Question: I have following CoreData objects Model

Now I am having issue in making a predicate with following conditions.
Fetch all those 'DBOpportunity' WHERE
DBOpportunity.stateCode == 1
AND
DBOpportunity.invoiceDate >= GIVEN_DATE
AND
DBOpportunityLines.crmAccept == 1 OR DBOpportunityLines.crmAccept == 3
I have tried lots of examples and programming guide by the <URL> but can't able to achieve this.
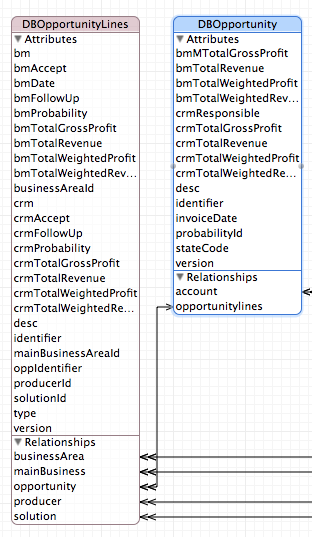
Answer: 'opportunitylines' is a relationship, so there are multiple DBOpportunityLines objects for one DBOpportunity object. Assuming that the last condition
> DBOpportunityLines.crmAccept == 1 OR DBOpportunityLines.crmAccept == 3
should hold for of the related objects, you need a SUBQUERY:
'''
NSDate *givenDate = ...;
NSPredicate *predicate = [NSPredicate predicateWithFormat:@"stateCode == 1 AND invoiceDate >= %@ "
"AND SUBQUERY(opportunitylines, $x, $x.crmAccept == 1 OR $x.crmAccept == 3).@count > 0",
givenDate];
'''
Unfortunately, the usage of SUBQUERY in predicates is poorly documented. There is <URL>.